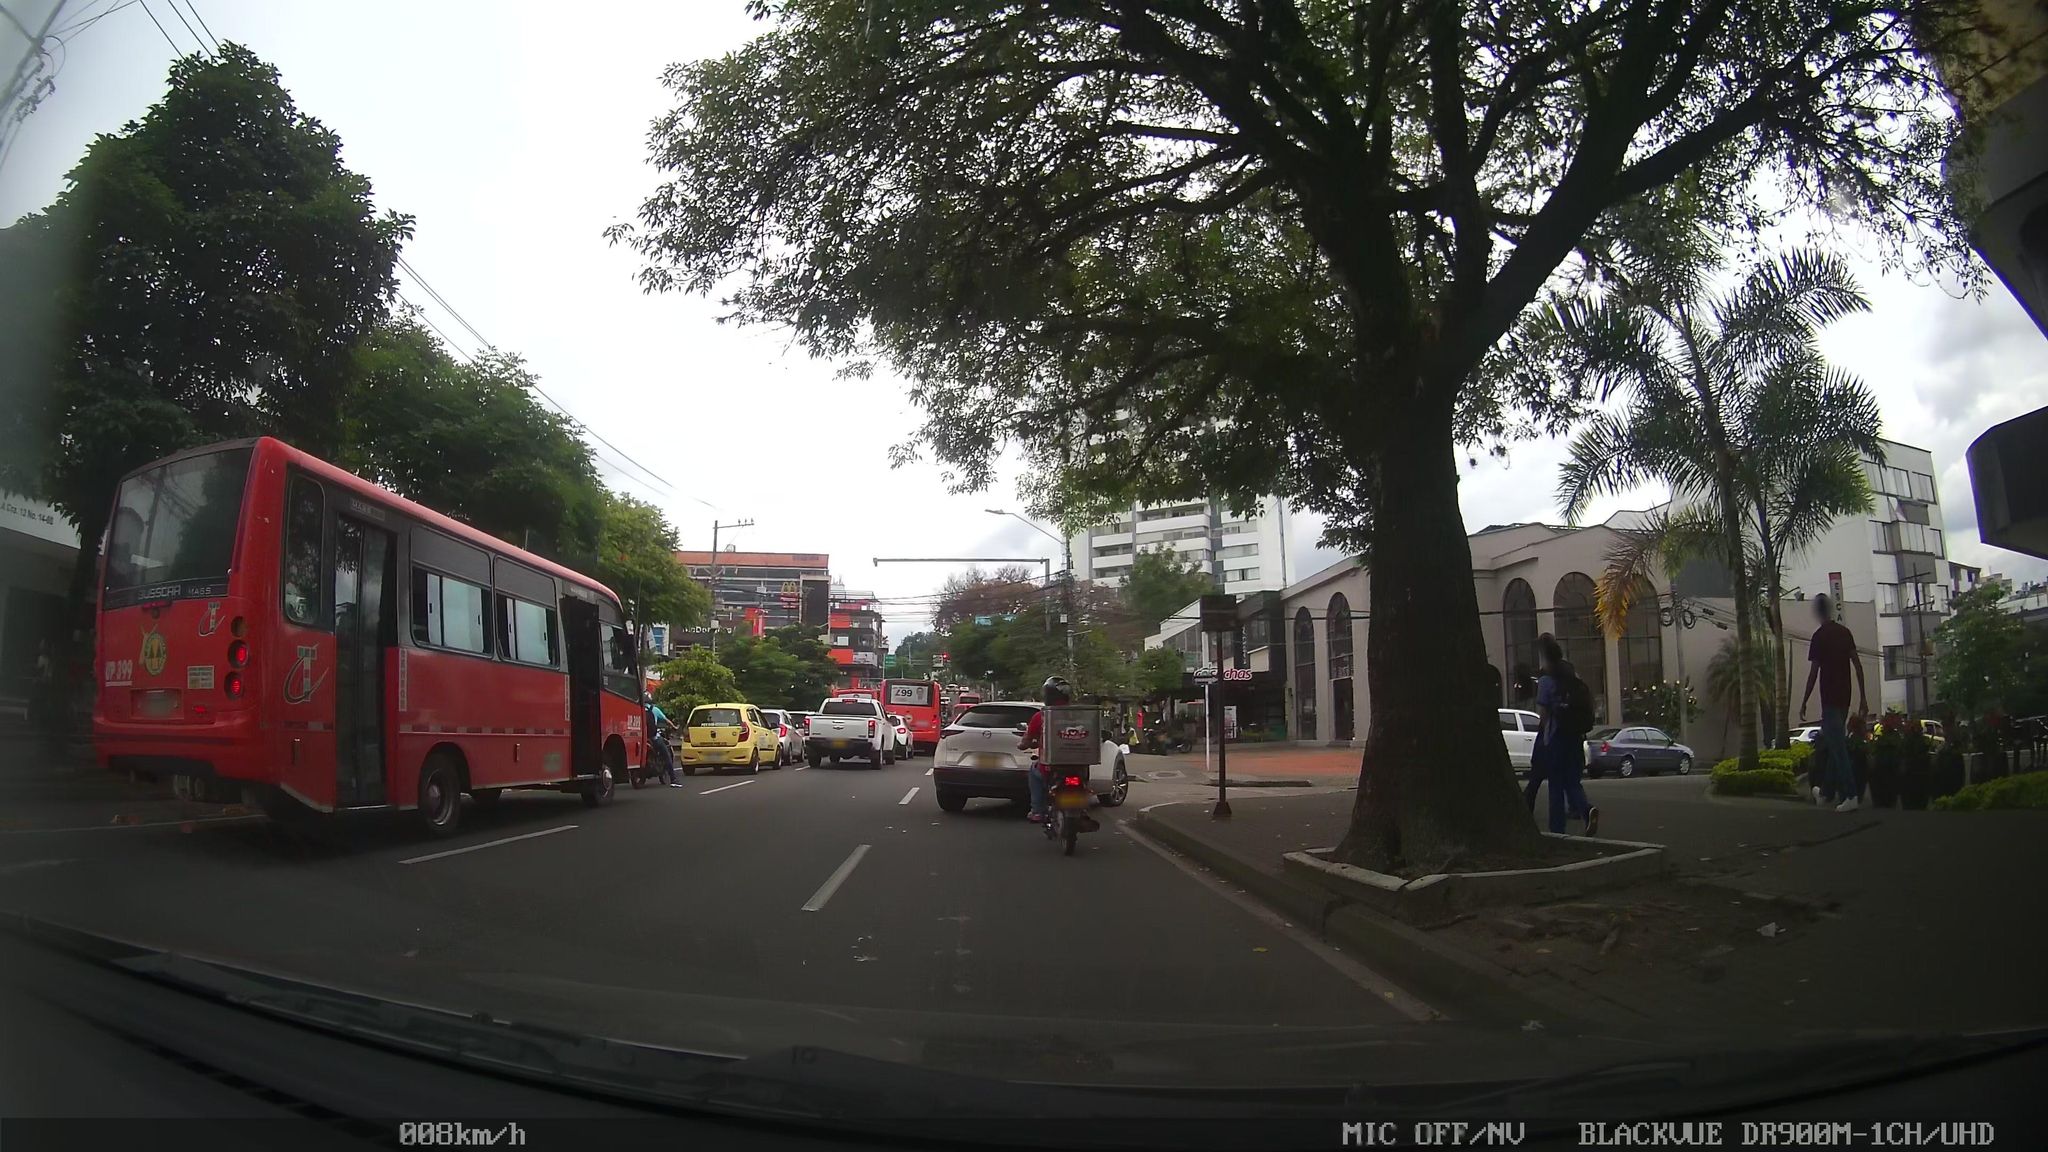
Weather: cloudy
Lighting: day
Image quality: good
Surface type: driving surface
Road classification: tertiary
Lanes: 3
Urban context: urban centre
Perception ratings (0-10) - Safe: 7.41, Lively: 8.24, Beautiful: 8.32, Boring: 4.05, Depressing: 2.45, Wealthy: 2.06